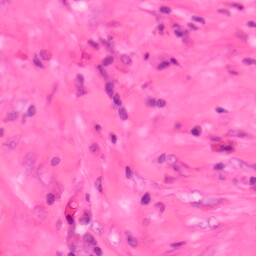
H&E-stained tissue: Colon